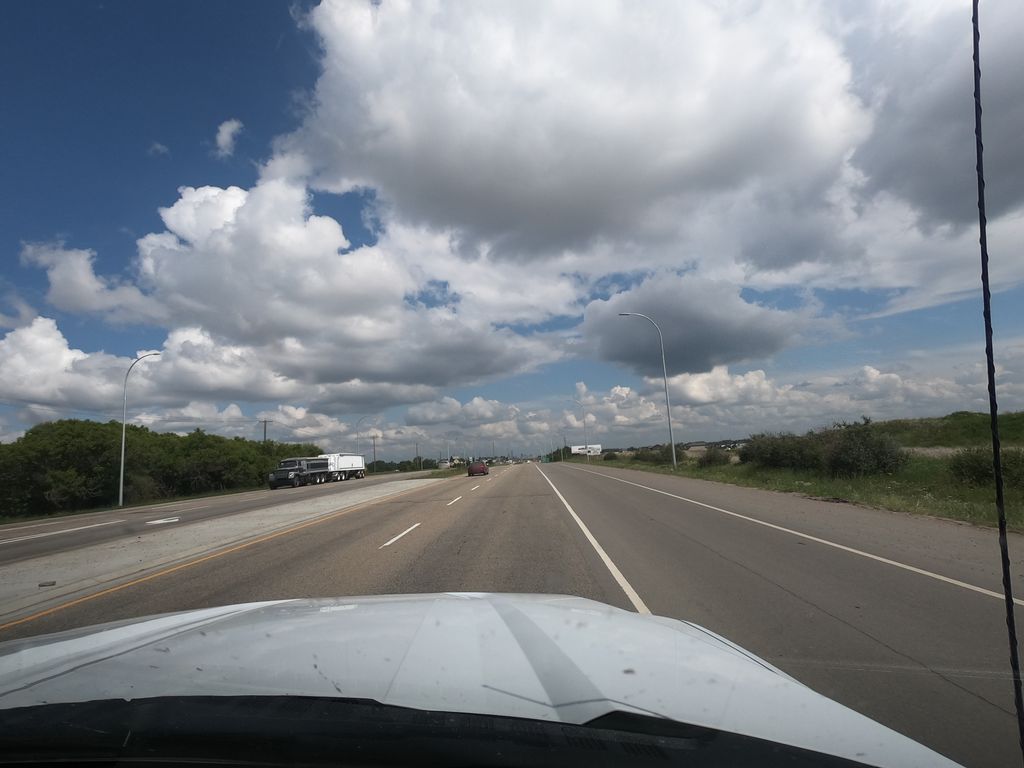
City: edmonton